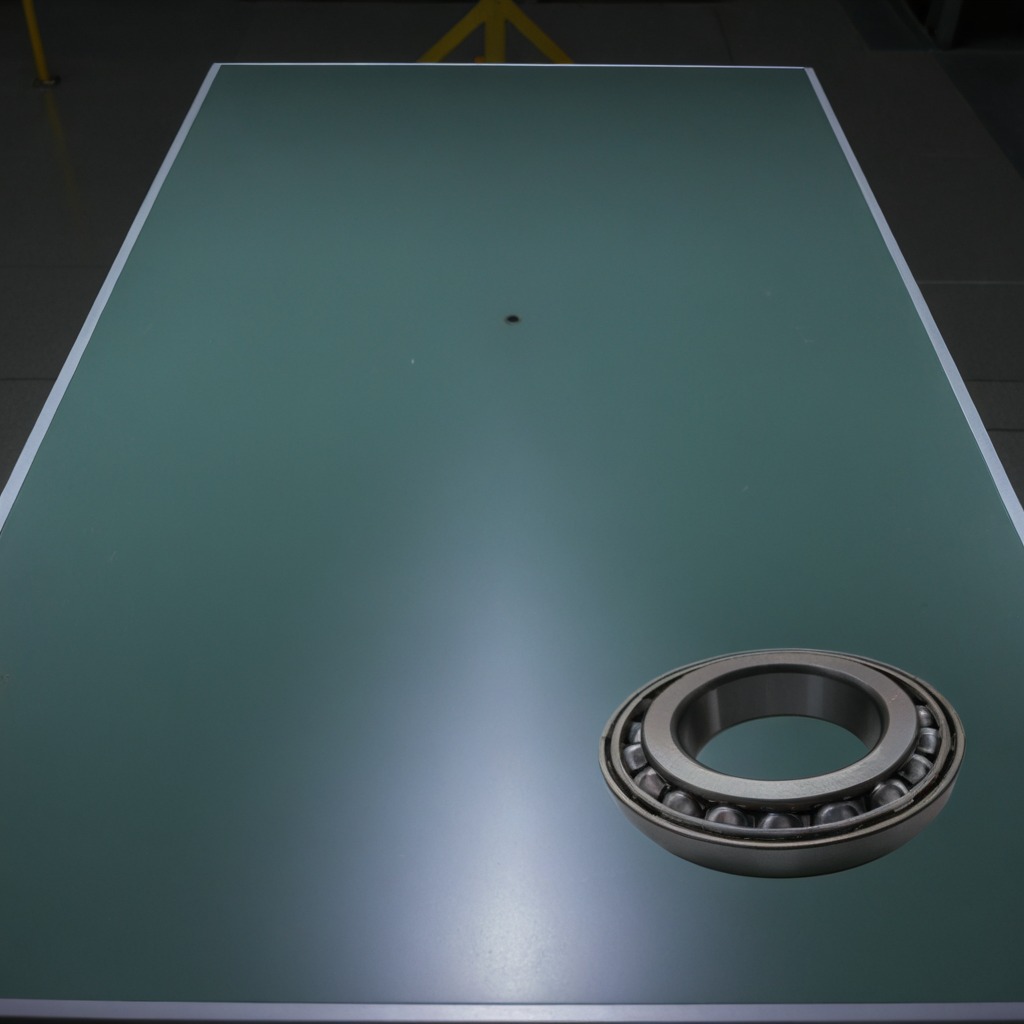
A metal ball bearing is lying on a clean empty table in a railway signal maintenance room.